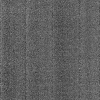
Atmospheric dust classification: dusty